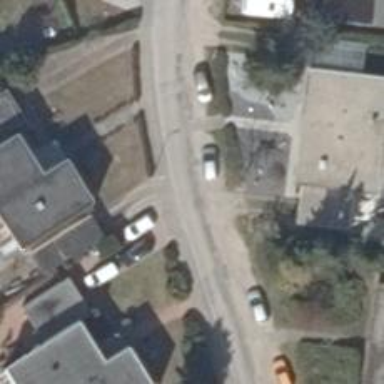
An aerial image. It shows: Concrete residential road with sidewalk on the left.